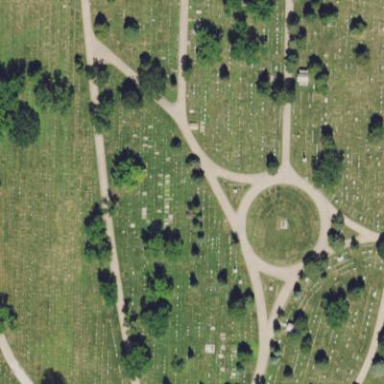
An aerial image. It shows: Cemetery.